【题型】填空题　【知识点】平面几何　【难度】medium
如图，将平行四边形$ABCD$先沿$BE$折叠，再沿$BF$折叠后，$A$点落在线段$BF$上的$A'$处，$C$点落在$E$处，连结$EA'$，$EF$。若恰有$EF \perp EA'$，则$\angle A = \underline{\quad\quad}$。

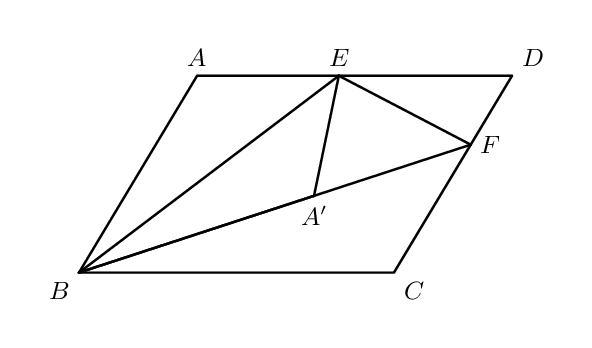
【解答】
% 清空页眉页脚，格式纯净
\pagestyle{empty}
% 左对齐+统一字号/行间距（仅1次设置，保留你原参数）
\noindent
\fontsize{12pt}{16pt}\selectfont
\textbf{【答案】}$126^\circ$
\vspace{0.3cm}
\textbf{【详解】}解：$\because$ 四边形$ABCD$是平行四边形，
\[
\therefore AD // BC,\ \angle A = \angle C,
\]
由折叠的性质得，$\angle ABE = \angle A'BE = \angle CBF$，$\angle A'EB = \angle AEB$，$\angle BEF = \angle C = \angle A$，
\[
\therefore \angle A'EB = \angle AEB = \angle EBC = 2\angle A'BE = 2\angle ABE,
\]
$\because EF \perp EA'$，
\[
\therefore \angle A'EF = 90^\circ,
\]
\[
\therefore \angle BEF - \angle A'EB = 90^\circ,
\]
\[
\therefore \angle A - 2\angle ABE = 90^\circ,
\]
$\because \angle A = 180^\circ - \angle ABC = 180^\circ - 3\angle ABE$，
\[
\therefore 180^\circ - 3\angle ABE - 2\angle ABE = 90^\circ,
\]
\[
\therefore \angle ABE = 18^\circ,
\]
\[
\therefore \angle A = 180^\circ - 3 \times 18^\circ = 126^\circ,
\]
故答案为：$126^\circ$。